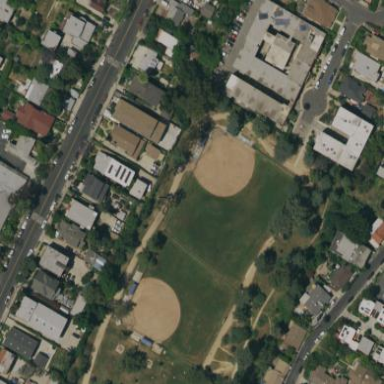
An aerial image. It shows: Baseball pitch for leisure land activities.